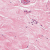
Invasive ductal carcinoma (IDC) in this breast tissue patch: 0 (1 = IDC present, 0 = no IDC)